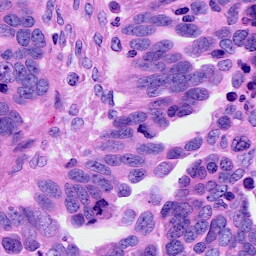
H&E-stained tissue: Ovarian